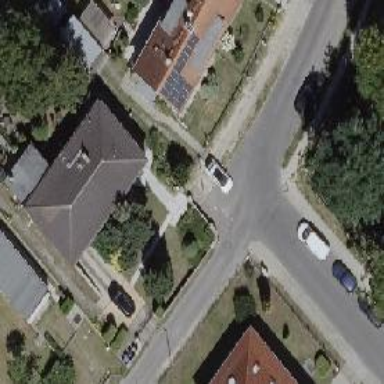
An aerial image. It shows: Sidewalk along the footway.